Question: I don't know why my filewatcher doesn't transpile certain scss files. I wanted to rename files that already existed to use them as partials. That worked fine for most of them but i couldn't rename all of them. When I tried to use "refactor->rename" there was a warning that the files would be used by another script but that was definitly not the case. I was not able to rename them in phpStorm so i renamed them in the directory manually. That worked but now no css files are created anymore. I tried to synchronize but that didn't help. My settings seems to be correct (see picture). Anyone had the same problem before and knows the solution?

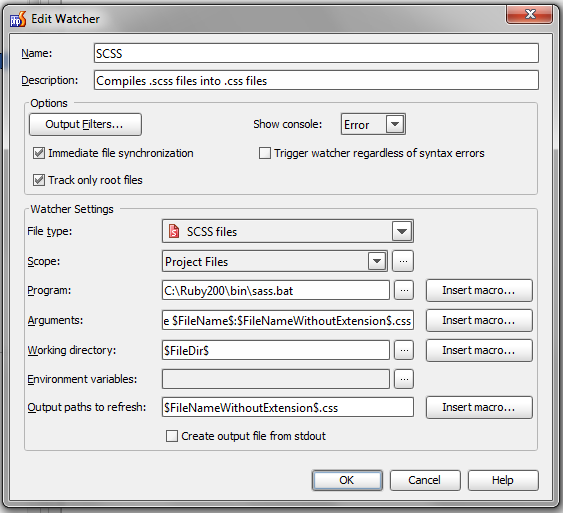
Answer: When "Track only root files" option is on, the content of partials is merged into a single .css files when transpiling, so that a single css is generated instead of creating a separate css for each partial